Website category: auto
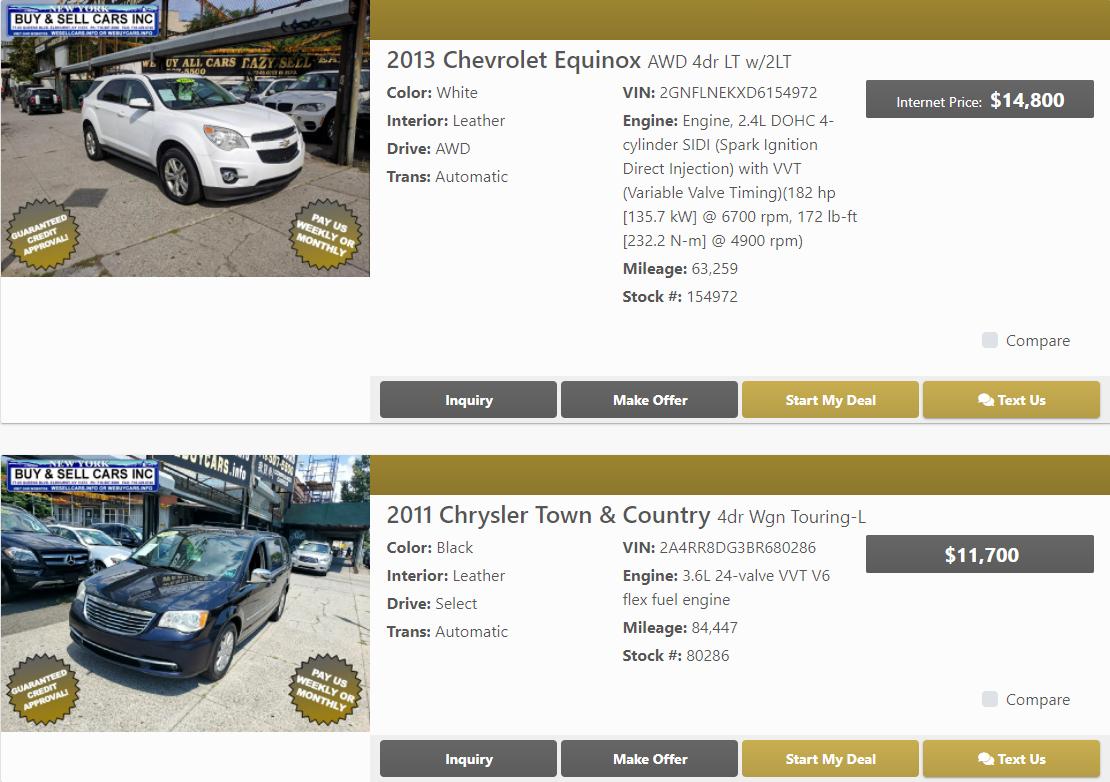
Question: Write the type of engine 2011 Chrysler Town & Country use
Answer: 3.6L 24-valve VVT V6 flex fuel engine

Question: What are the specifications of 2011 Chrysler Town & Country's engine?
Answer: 3.6L 24-valve VVT V6 flex fuel engine

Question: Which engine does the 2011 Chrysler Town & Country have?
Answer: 3.6L 24-valve VVT V6 flex fuel engine

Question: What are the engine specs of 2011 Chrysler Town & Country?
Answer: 3.6L 24-valve VVT V6 flex fuel engine

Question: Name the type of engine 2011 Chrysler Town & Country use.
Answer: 3.6L 24-valve VVT V6 flex fuel engine

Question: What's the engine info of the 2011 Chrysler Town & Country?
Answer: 3.6L 24-valve VVT V6 flex fuel engine

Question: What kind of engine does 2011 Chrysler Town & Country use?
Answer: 3.6L 24-valve VVT V6 flex fuel engine

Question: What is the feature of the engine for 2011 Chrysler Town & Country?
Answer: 3.6L 24-valve VVT V6 flex fuel engine

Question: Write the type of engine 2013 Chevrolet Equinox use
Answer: Engine, 2.4L DOHC 4-cylinder SIDI (Spark Ignition Direct Injection) with VVT (Variable Valve Timing)(182 hp [135.7 kW] @ 6700 rpm, 172 lb-ft [232.2 N-m] @ 4900 rpm)

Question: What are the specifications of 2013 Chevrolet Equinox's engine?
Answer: Engine, 2.4L DOHC 4-cylinder SIDI (Spark Ignition Direct Injection) with VVT (Variable Valve Timing)(182 hp [135.7 kW] @ 6700 rpm, 172 lb-ft [232.2 N-m] @ 4900 rpm)

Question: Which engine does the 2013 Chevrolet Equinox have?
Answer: Engine, 2.4L DOHC 4-cylinder SIDI (Spark Ignition Direct Injection) with VVT (Variable Valve Timing)(182 hp [135.7 kW] @ 6700 rpm, 172 lb-ft [232.2 N-m] @ 4900 rpm)

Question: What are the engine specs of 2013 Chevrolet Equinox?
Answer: Engine, 2.4L DOHC 4-cylinder SIDI (Spark Ignition Direct Injection) with VVT (Variable Valve Timing)(182 hp [135.7 kW] @ 6700 rpm, 172 lb-ft [232.2 N-m] @ 4900 rpm)

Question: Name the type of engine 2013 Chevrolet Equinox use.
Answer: Engine, 2.4L DOHC 4-cylinder SIDI (Spark Ignition Direct Injection) with VVT (Variable Valve Timing)(182 hp [135.7 kW] @ 6700 rpm, 172 lb-ft [232.2 N-m] @ 4900 rpm)

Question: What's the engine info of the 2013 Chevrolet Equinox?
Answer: Engine, 2.4L DOHC 4-cylinder SIDI (Spark Ignition Direct Injection) with VVT (Variable Valve Timing)(182 hp [135.7 kW] @ 6700 rpm, 172 lb-ft [232.2 N-m] @ 4900 rpm)

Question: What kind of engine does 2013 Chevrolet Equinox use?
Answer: Engine, 2.4L DOHC 4-cylinder SIDI (Spark Ignition Direct Injection) with VVT (Variable Valve Timing)(182 hp [135.7 kW] @ 6700 rpm, 172 lb-ft [232.2 N-m] @ 4900 rpm)

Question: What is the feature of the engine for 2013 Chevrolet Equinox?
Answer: Engine, 2.4L DOHC 4-cylinder SIDI (Spark Ignition Direct Injection) with VVT (Variable Valve Timing)(182 hp [135.7 kW] @ 6700 rpm, 172 lb-ft [232.2 N-m] @ 4900 rpm)

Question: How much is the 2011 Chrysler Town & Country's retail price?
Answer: $11,700

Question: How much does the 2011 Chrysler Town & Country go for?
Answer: $11,700

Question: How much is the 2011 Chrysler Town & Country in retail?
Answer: $11,700

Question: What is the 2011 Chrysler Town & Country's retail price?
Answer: $11,700

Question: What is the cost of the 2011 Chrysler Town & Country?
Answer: $11,700

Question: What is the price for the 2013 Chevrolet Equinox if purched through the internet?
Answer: $14,800

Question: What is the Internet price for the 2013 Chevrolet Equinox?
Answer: $14,800

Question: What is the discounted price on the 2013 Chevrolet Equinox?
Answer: $14,800

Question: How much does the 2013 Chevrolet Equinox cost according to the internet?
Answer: $14,800

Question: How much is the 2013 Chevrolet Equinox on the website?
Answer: $14,800

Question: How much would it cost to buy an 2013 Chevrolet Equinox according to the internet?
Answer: $14,800

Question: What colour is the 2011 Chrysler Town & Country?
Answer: Black

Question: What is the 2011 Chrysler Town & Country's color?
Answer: Black

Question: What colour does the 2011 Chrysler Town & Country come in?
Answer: Black

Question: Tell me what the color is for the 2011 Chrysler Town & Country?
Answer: Black

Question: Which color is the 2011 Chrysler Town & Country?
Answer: Black

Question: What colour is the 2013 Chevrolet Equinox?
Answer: White

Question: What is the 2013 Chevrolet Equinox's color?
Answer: White

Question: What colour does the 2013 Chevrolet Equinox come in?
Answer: White

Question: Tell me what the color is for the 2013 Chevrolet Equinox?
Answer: White

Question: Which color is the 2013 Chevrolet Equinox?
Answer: White

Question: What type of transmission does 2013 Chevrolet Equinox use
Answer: Automatic

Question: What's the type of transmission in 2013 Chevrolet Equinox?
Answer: Automatic

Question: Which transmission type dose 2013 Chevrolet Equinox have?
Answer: Automatic

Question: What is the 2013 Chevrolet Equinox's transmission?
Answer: Automatic

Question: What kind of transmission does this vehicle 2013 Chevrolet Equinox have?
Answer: Automatic

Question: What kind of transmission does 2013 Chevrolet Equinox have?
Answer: Automatic

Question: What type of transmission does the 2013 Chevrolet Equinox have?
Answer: Automatic

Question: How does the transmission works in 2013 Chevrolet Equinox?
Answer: Automatic

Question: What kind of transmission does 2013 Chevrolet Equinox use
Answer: Automatic

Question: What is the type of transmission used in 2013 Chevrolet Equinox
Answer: Automatic

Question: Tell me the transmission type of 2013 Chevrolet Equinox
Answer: Automatic

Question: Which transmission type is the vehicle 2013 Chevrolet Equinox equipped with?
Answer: Automatic

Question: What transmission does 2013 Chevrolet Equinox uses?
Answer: Automatic

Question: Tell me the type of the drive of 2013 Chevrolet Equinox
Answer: AWD

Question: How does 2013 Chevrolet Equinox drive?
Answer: AWD

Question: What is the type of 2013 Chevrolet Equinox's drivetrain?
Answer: AWD

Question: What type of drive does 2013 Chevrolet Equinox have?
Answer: AWD

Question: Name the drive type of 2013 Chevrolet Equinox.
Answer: AWD

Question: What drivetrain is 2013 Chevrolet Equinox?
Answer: AWD

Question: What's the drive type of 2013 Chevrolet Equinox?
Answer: AWD

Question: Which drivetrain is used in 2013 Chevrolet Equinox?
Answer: AWD

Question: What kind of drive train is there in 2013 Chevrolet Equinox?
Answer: AWD

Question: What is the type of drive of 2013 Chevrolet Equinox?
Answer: AWD

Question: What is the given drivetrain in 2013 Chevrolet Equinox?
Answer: AWD

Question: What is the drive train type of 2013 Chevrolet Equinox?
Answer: AWD

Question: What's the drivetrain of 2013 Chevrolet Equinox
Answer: AWD

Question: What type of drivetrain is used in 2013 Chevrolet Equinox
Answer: AWD